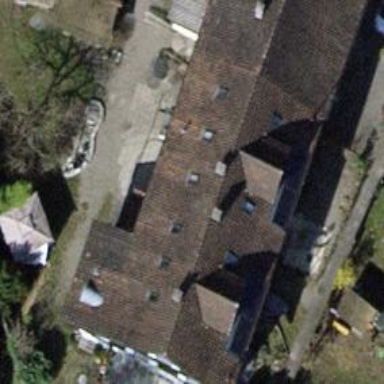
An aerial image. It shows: Terrace building.